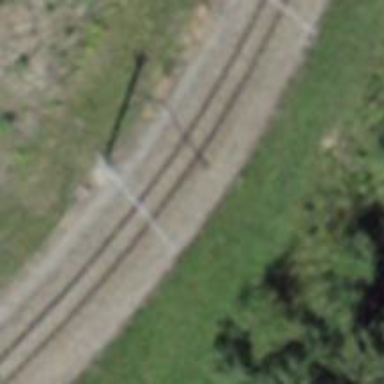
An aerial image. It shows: Narrow-gauge railway track electrified by contact line.